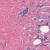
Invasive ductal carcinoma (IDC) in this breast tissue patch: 1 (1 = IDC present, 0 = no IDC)